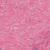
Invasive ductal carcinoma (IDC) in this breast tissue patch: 0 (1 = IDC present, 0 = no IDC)